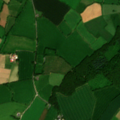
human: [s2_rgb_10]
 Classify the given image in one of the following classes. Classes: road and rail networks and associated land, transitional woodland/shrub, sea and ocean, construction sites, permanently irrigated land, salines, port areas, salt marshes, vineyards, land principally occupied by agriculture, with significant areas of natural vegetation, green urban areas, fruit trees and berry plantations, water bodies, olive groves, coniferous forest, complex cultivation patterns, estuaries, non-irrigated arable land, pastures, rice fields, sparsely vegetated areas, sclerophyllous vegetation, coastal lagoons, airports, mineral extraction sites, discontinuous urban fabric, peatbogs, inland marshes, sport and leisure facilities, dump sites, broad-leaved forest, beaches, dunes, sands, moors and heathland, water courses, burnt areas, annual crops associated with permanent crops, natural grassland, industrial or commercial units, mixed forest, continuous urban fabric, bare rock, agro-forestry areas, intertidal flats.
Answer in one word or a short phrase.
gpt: non-irrigated arable land, pastures, mixed forest